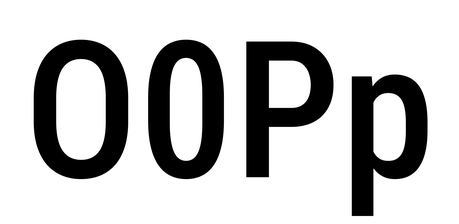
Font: Roboto_Condensed_Medium